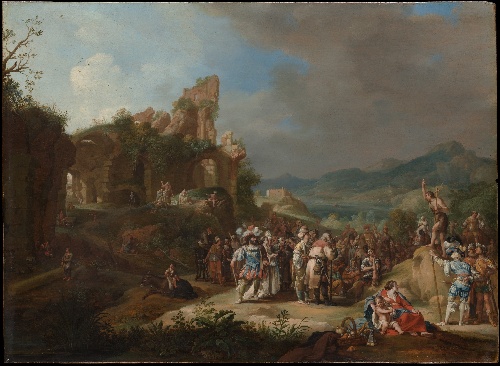
Title: The Preaching of John the Baptist
Artist: Bartholomeus Breenbergh
Artist bio: Dutch, Deventer 1598–1657 Amsterdam
Date: 1634
Object type: Painting
Classification: Paintings
Medium: Oil on wood
Dimensions: 21 1/2 x 29 5/8 in. (54.6 x 75.2 cm)
Department: European Paintings
Credit line: Purchase, The Annenberg Foundation Gift, 1991
Accession year: 1991
Repository: Metropolitan Museum of Art, New York, NY
Tags: Men|Women|Landscapes|Saint John the Baptist|Crowd